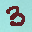
Label: 3